Current action and preconditions to check: trajectory_clear

Your task: For each precondition in the list above, predict whether it will hold at this action.

Consider the current scene as observed from the mobile robot's camera, and analyze the predicted future states of all dynamic agents (e.g., people, animals, vehicles, or any moving entities) within the NEXT SECOND.

IMPORTANT: Only answer "very likely" if you are absolutely certain—based on strong, clear evidence—that a dynamic agent will violate the precondition in the predicted future state. Do NOT answer "very likely" for unlikely, ambiguous, or low-probability risks.

Ask yourself for each precondition: Is there a high probability, with clear and convincing evidence, that the predicted future states of any dynamic agent will interfere with the predicted future state of the currently executing action within the NEXT SECOND, causing that precondition to fail?

Assess the risk level based on these predictions. Use "likely" or "very likely" if motions create a clear risk of interference.

Use "neutral" or "improbable" if agents are nearby but their predicted paths are clearly diverging or non-conflicting.

Failure Risk Categories: "very improbable", "improbable", "neutral", "likely", "very likely"

Answer Format: Output ONLY the probability_of_failure value from these categories: "very improbable", "improbable", "neutral", "likely", "very likely"

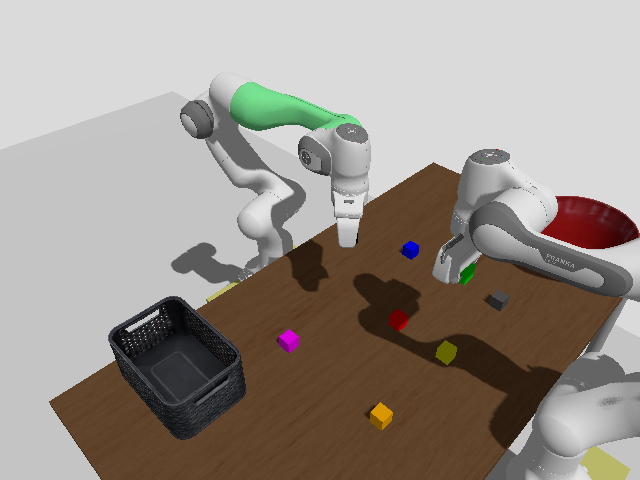

Answer: improbable